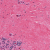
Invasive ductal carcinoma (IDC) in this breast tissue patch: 0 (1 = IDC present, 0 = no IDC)